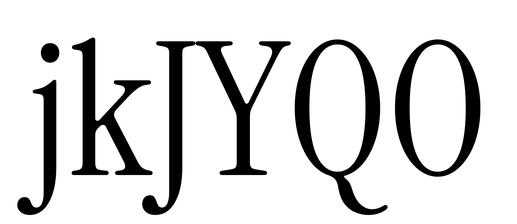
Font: InstrumentSerif-Regular